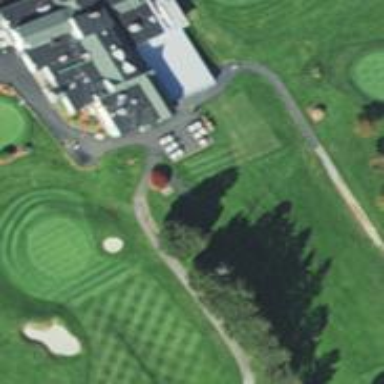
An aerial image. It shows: Service road designated as golf cart path.